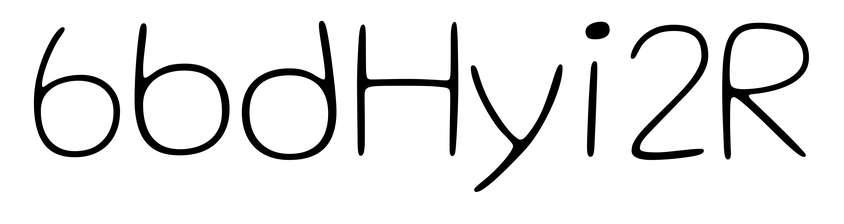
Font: Gluten_Thin